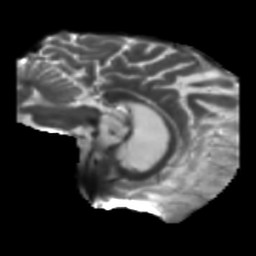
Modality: T2w
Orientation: sagittal
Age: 55
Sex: male
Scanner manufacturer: siemens
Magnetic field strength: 3 T
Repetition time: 5.25 s
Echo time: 0.08 s